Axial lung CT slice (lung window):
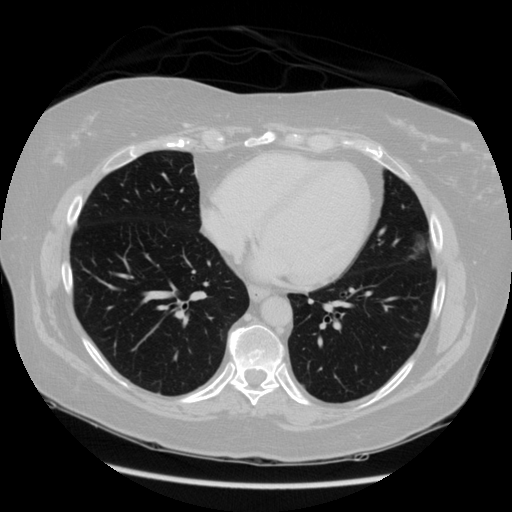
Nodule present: no